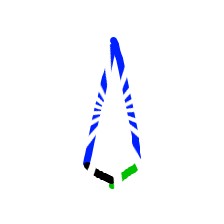
Shape: kite